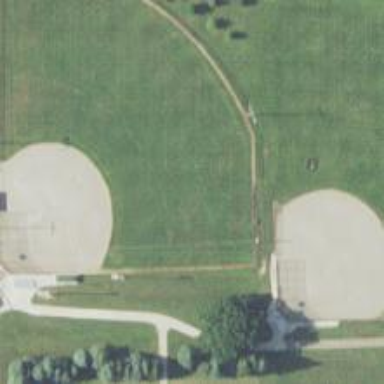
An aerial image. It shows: Softball pitch for leisure sports.